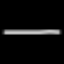
Label: line